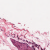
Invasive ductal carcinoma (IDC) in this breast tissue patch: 0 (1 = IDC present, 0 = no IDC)